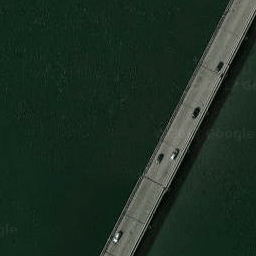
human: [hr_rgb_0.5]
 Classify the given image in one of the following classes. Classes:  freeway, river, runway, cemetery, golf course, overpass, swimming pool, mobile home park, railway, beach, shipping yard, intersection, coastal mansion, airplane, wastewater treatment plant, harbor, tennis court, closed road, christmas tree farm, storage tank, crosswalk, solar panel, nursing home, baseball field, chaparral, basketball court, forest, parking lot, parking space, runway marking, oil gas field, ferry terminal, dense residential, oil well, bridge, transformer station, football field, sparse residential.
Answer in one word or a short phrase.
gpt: bridge